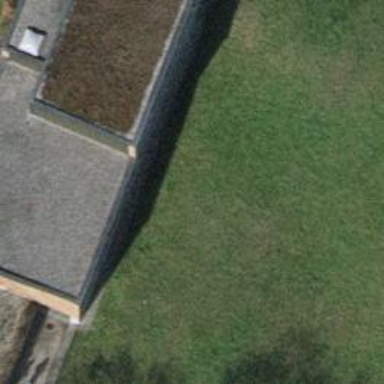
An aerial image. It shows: School.